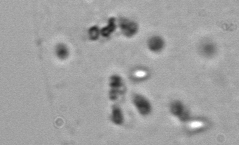
Label: Phaeocystis